Interaction volume radius: 10 \u00c5
Interaction volume height: 35 \u00c5
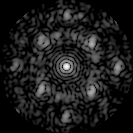
Disorder parameter: 0.5117